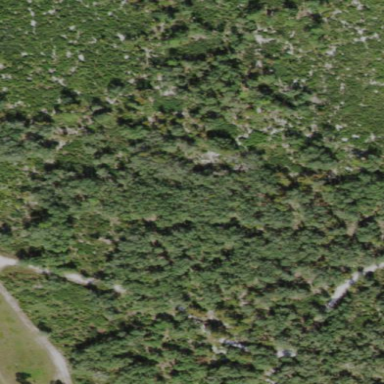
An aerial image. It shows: Sandhill forest with mixed leaf types and cycles.